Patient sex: F
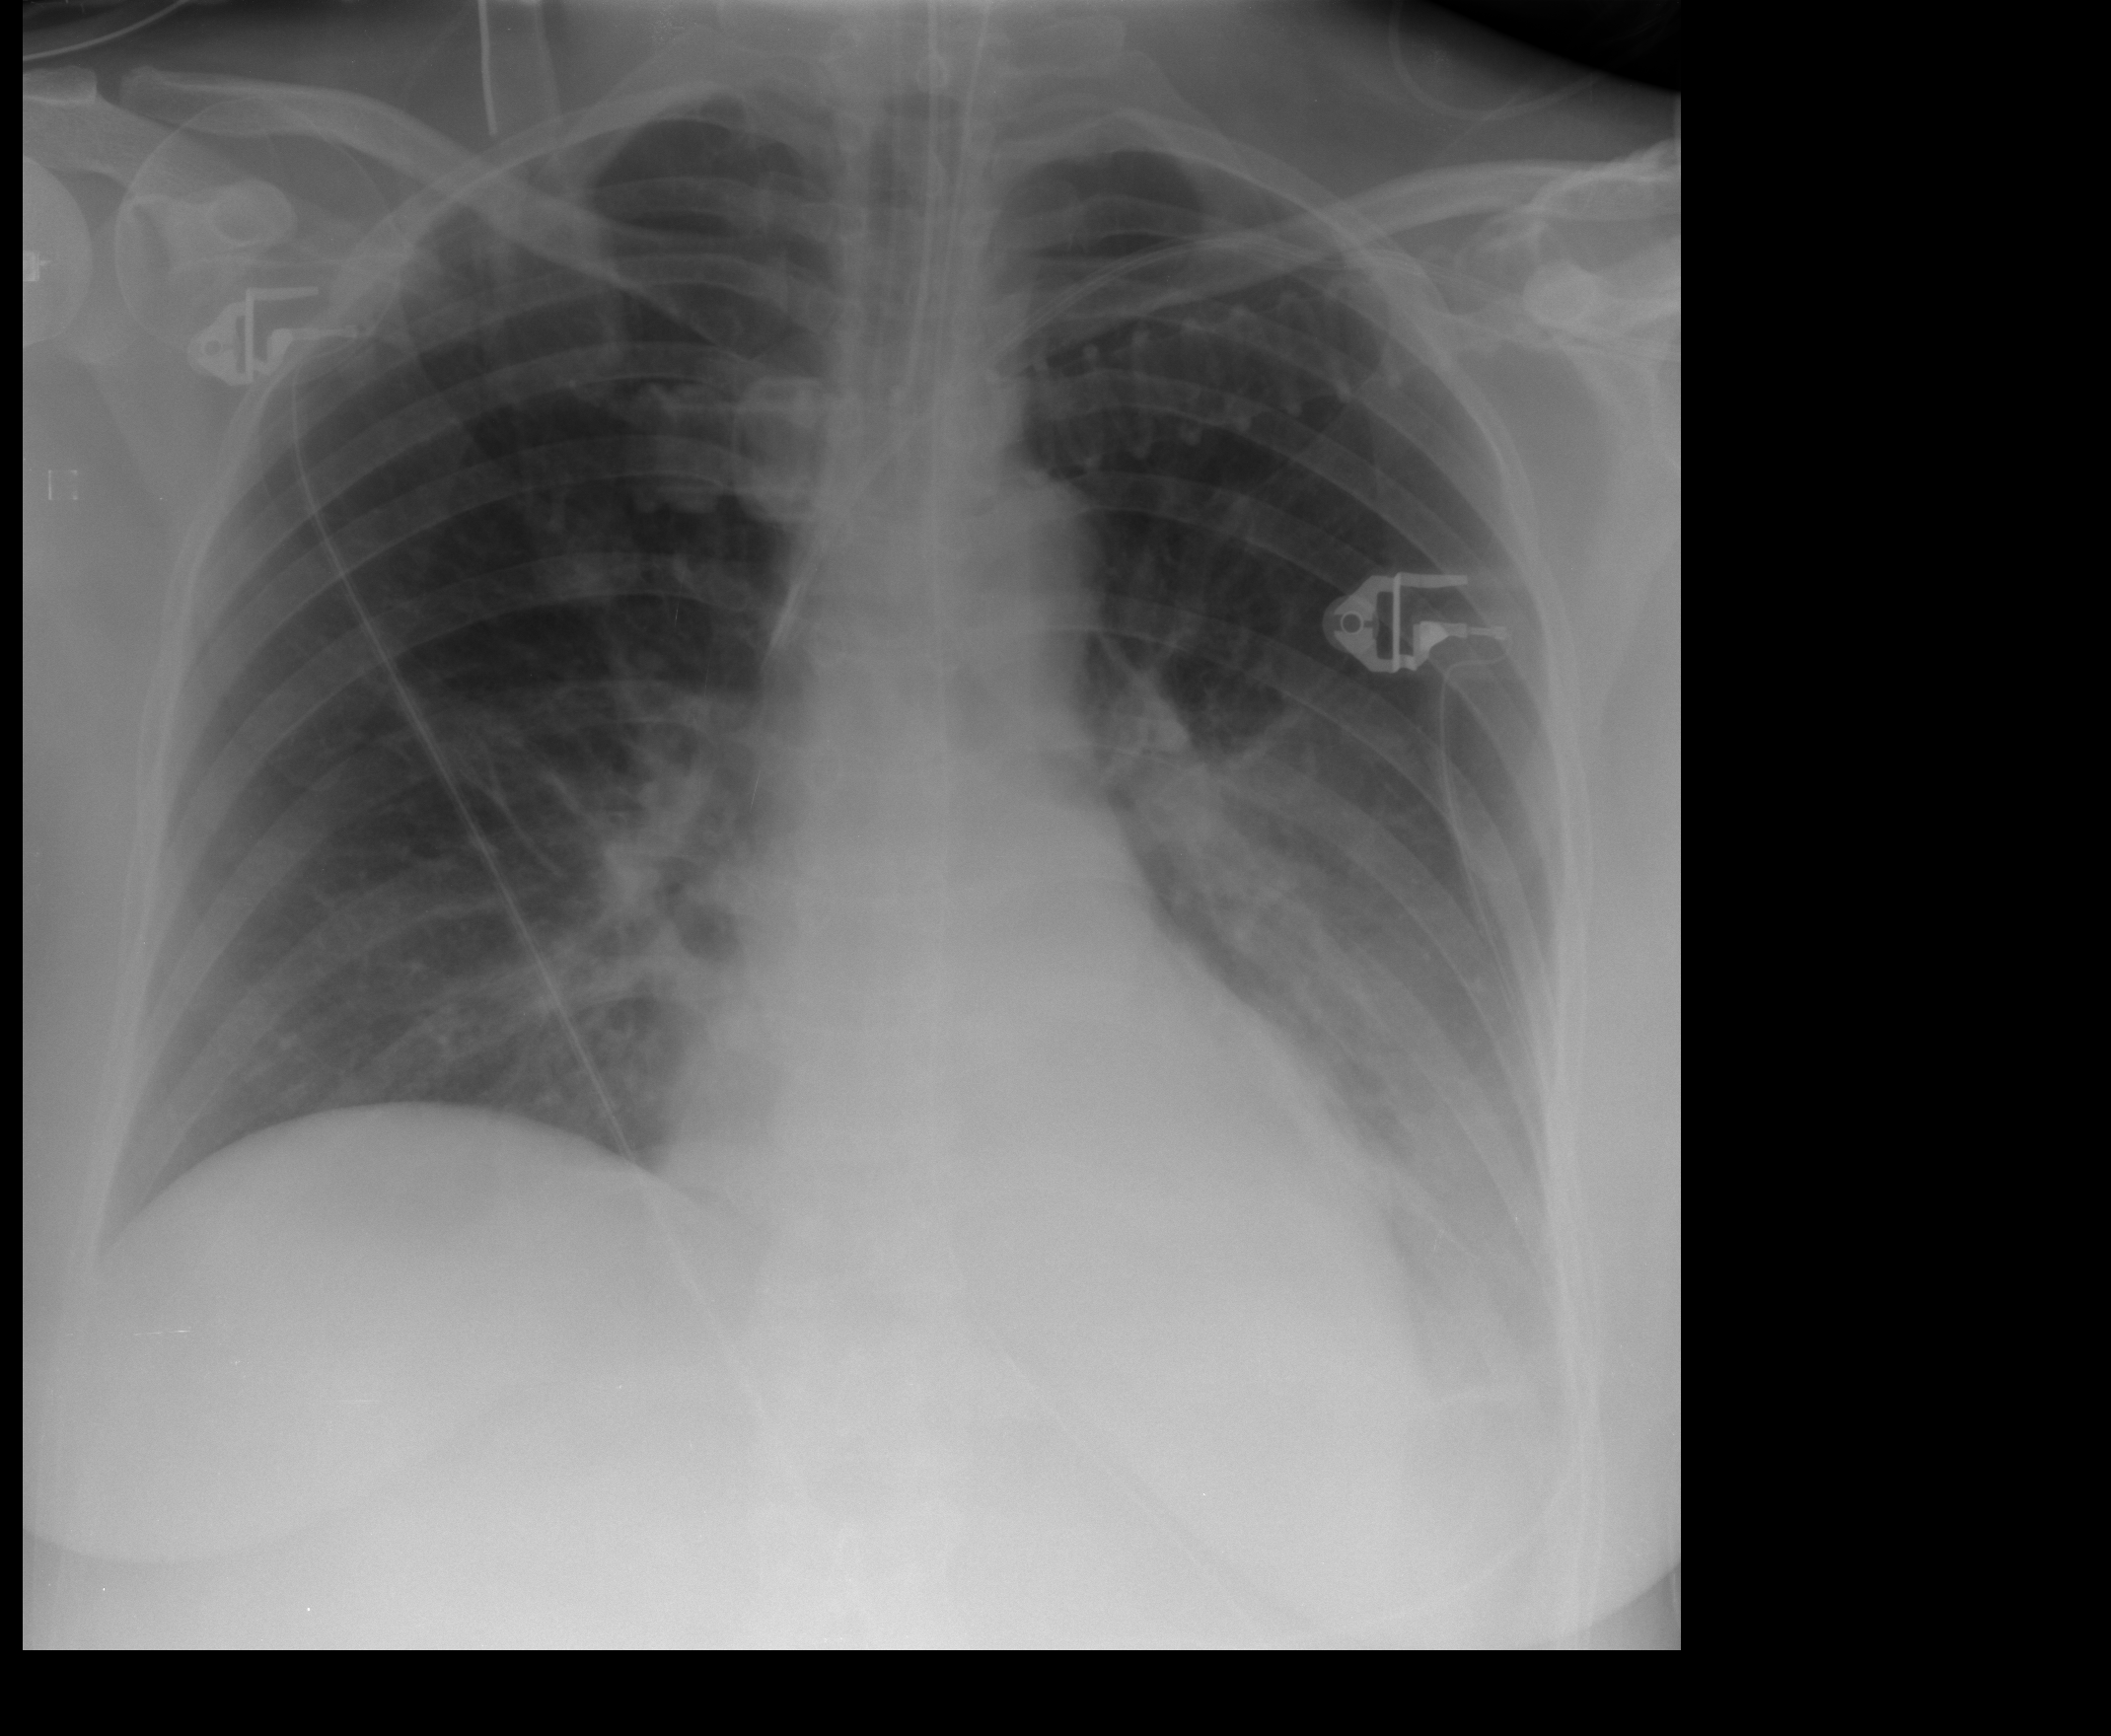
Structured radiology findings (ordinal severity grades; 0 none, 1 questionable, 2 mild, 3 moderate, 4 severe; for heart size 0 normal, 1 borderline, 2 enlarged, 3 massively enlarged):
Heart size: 0
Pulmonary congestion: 0
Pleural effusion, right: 0
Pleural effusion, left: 2
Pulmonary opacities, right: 1
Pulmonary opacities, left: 1
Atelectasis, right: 2
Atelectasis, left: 2